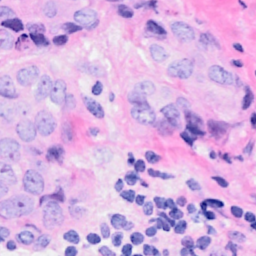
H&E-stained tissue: Breast